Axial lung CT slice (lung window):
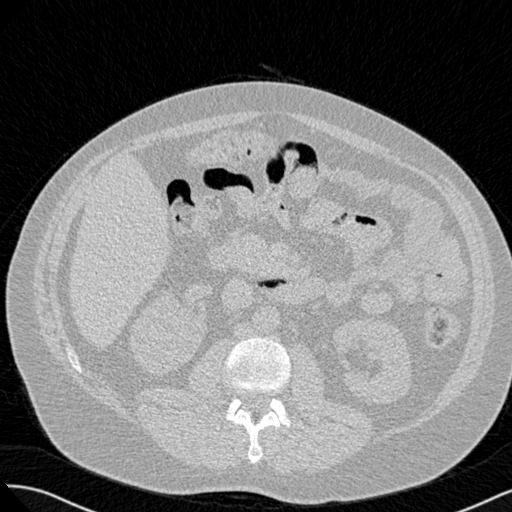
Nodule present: no